Question: I have an iPad app with splitview and a right bar button in the navigation bar of the detailviewcontroller.
This button calls a popover constituted of a navigation controller and two table views.
as shown in the following picture

As the storyboard is small on the picture I add some explanation.
The White controller is the detailViewController (right hand side of the splitviewcontroller), which is inside a navigtion controller. The three views on the right side of the white view are from left to right : navigationController, firstTableView, secondTableView.
My problem is that I need to pass parameters to the first table view to configure it correctly.
I use to do it like that when view controller were sharing the same navigation controller.
'''
- (void)prepareForSegue:(UIStoryboardSegue *)segue sender:(id)sender
{
if([[segue identifier] isEqualToString:@"popoverButtonSegue"]){
MyPopoverFirstTableViewController *popoverFirstTVC = [[MyPopoverFirstTableViewController alloc] init];
popoverFirstTVC = segue.destinationViewController;
popoverFirstTVC.property1 = aProperty1;
popoverFirstTVC.property2 = aProperty2;
}
}
'''
My Problem is that I get an error doing this because the destination controller is not my popoverFirstTableViewController but the NavigationController and the navigation controller of course does not haver "property1" and "property2".
Perhaps it's a basic question but I am stuck here.
How do I do to configure my tableview by assigning some of its properties I have defined when this table is inside a navigation controller ?
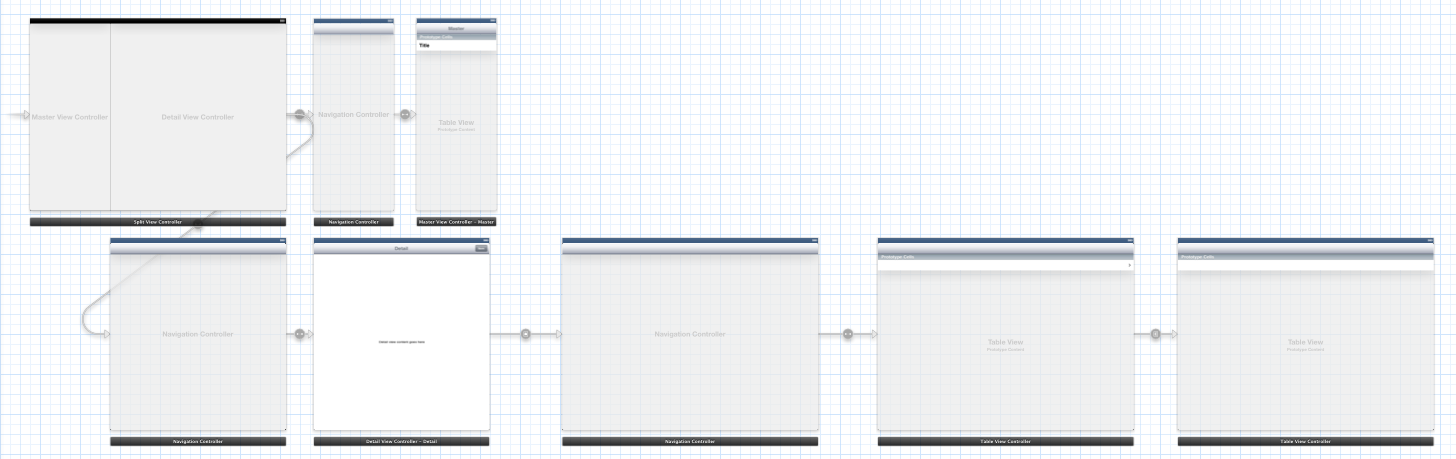
Answer: All the credit belongs to @Michael Kernahan, but as long as he don't post it as an answer I'll write it as a follow up for people looking for the same answer.
In my case the problem was that I am assigning the destination controller which is the navigation controller
'''
popoverFirstTVC = segue.destinationViewController;
'''
what I should do is to access the topViewController of that navigation controller.
'''
-(void)prepareForSegue:(UIStoryboardSegue *)segue sender:(id)sender
{
if([[segue identifier] isEqualToString:@"popoverButtonSegue"]){
MyPopoverFirstTableViewController *popoverFirstTVC = (MyPopoverFirstTableViewController *)((UINavigationController *) segue.destinationViewController).topViewController;
popoverFirstTVC.property1 = aProperty1;
popoverFirstTVC.property2 = aProperty2;
}
'''